Question: I've been working with the GAE datastore for a short while and have just decided to explore the Text Search Api as an alternative for running geospatial queries.
I haven't even done a geospatial query or any complex search yet but have exhausted the daily 1000 quota limit for the Search API Basic Operations resource.
I have only been trying out creating, getting, and indexing a document. Unless I'm doing something wrong, the free daily quota appears to be quite insufficient.
So my question is; what kind of operations are regarded as Search API Basic Operations?

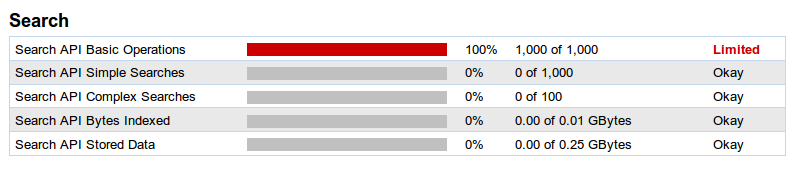
Answer: From the <URL>:
> Simple queries 1000 queries per dayComplex queries 100 queries per dayThere are separate quotas for simple and complex queries. A query is
complex if its query string includes the name of a geopoint field or
at least one OR or NOT boolean operator. A query is also complex if it
uses query options to specify non-default sorting or scoring, field
expressions, or snippets. Otherwise the query is simple.All other Search API calls are counted based on the number of
operations they involve: search.get_indexes(): 1 operation is counted
for each index actually returned, or 1 operation if nothing is
returned. Index.get() and Index.get_range(): 1 operation counted for
each document actually returned, or 1 operation if nothing is
returned. Index.delete(): 1 operation counted for each document in the
request, or 1 operation if the request is empty.